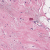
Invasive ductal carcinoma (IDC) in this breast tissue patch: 0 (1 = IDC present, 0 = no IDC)